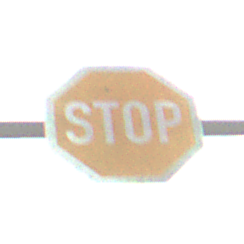
Verkehrszeichen: Stop
Umgebung: Outdoor, Suburban
Tageszeit: MorningAfternoon
Wetter: PartlyCloudy
Licht: Natural
Jahreszeit: NotSpecified
Kontrast: LowContrast